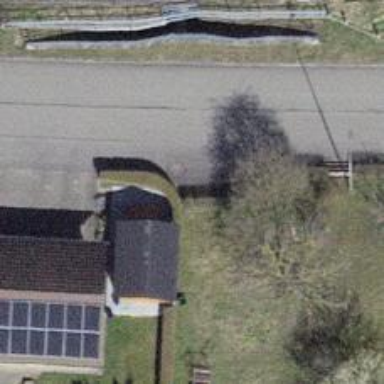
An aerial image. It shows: Bench.